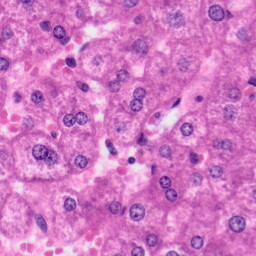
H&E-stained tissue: Liver